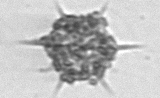
Label: Dictyocha